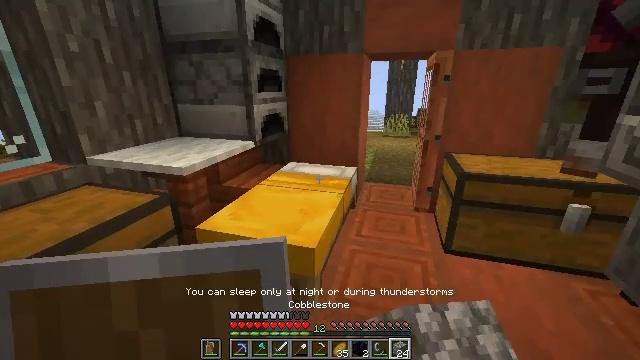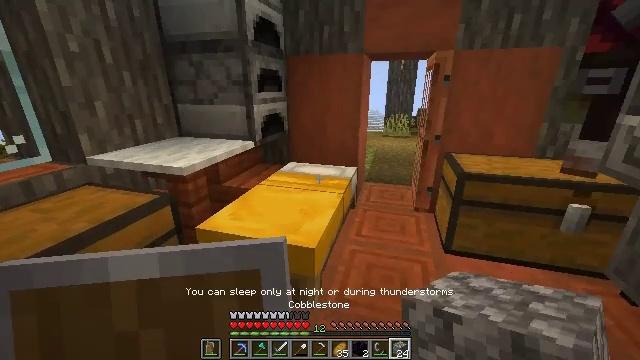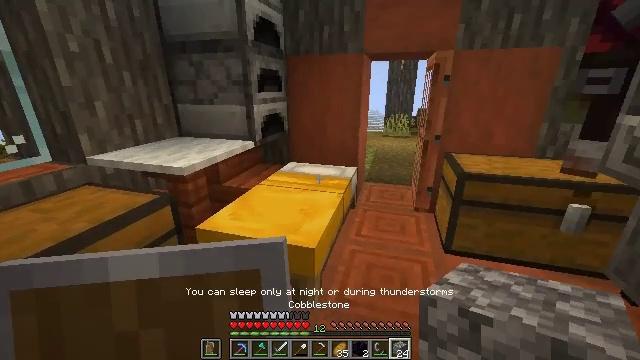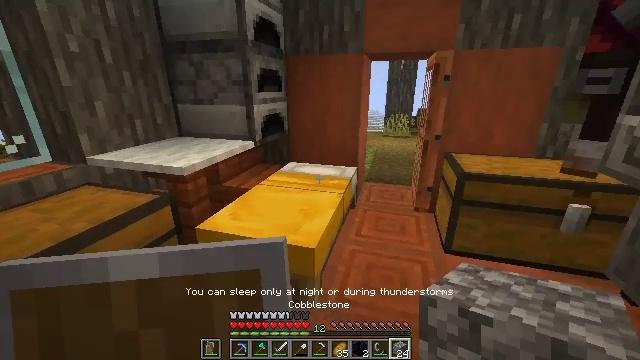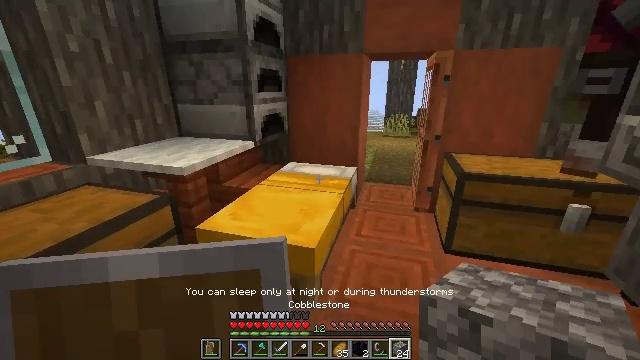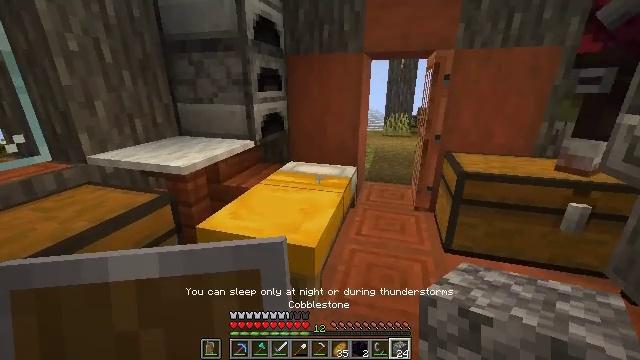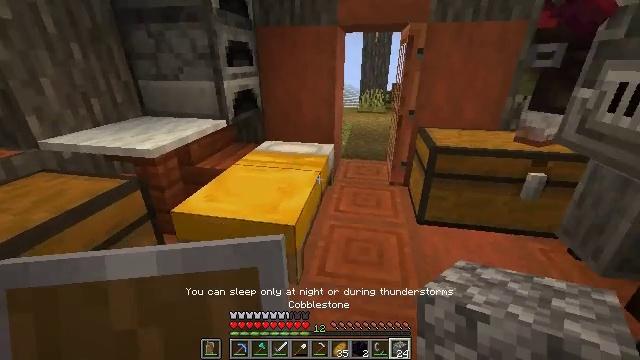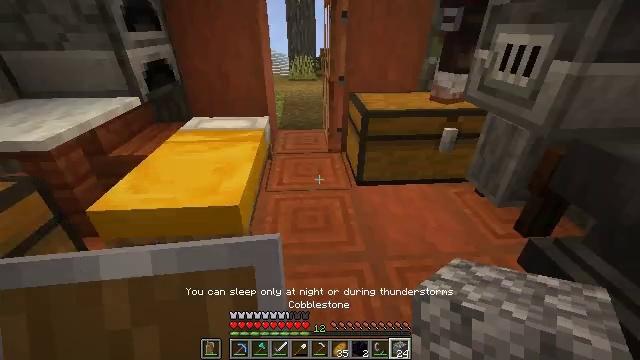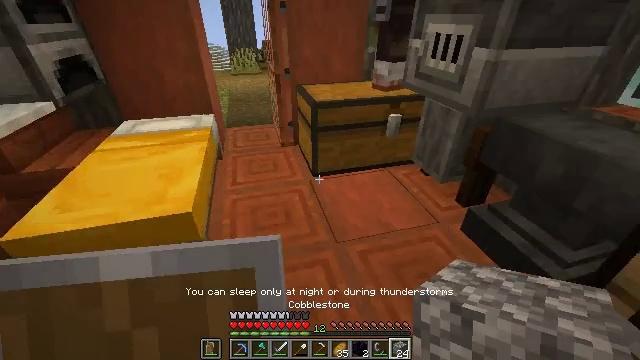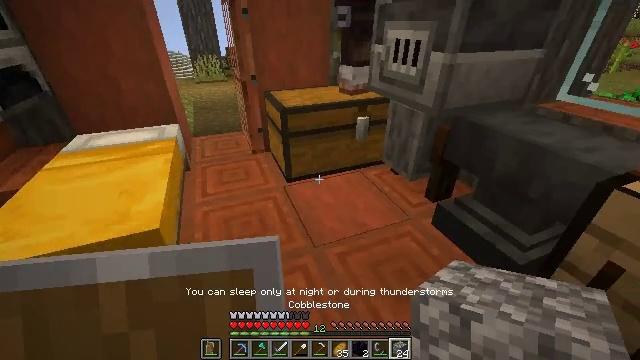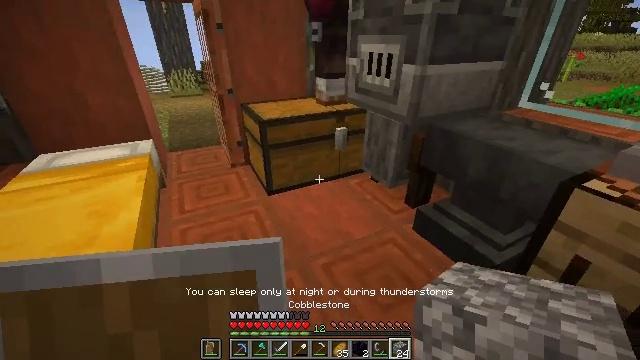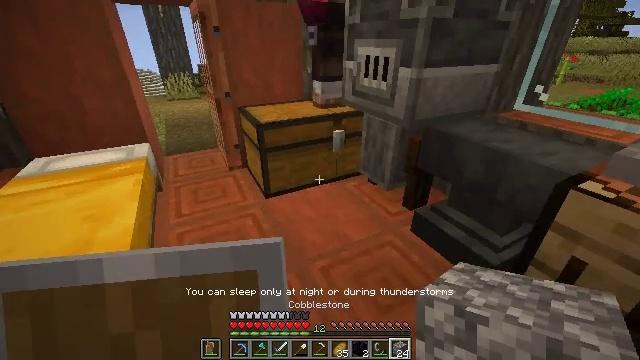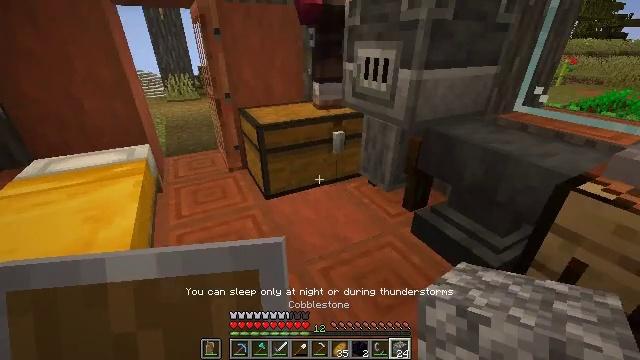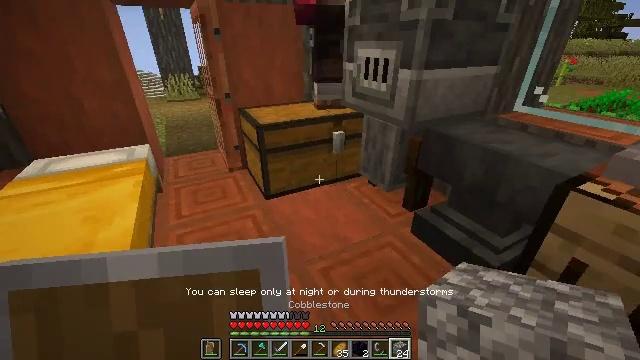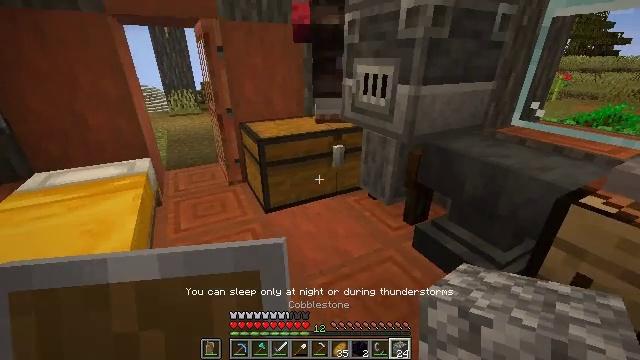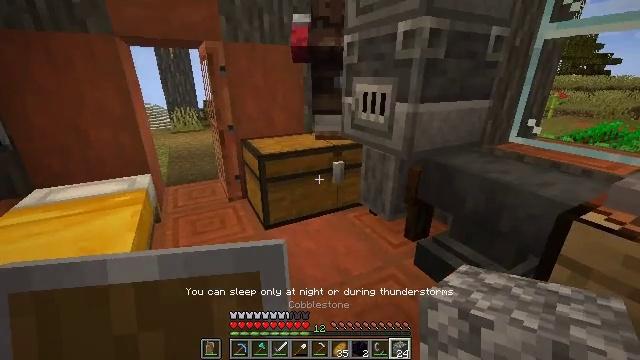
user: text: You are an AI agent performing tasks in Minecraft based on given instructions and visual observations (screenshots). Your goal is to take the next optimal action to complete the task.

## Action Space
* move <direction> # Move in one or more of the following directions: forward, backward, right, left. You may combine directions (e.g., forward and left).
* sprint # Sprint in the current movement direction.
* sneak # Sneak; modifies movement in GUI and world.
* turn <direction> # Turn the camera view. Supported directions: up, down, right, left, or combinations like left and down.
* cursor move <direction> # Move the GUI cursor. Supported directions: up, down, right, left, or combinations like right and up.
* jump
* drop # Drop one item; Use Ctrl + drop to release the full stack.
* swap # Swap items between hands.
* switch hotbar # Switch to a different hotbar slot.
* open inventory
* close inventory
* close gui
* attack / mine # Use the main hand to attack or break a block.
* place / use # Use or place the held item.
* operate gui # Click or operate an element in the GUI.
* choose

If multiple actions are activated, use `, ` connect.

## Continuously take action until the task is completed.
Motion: motion action
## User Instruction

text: Use obsidian, diamonds, and a book to craft an enchanting table.
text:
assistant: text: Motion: no_op
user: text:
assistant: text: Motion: no_op
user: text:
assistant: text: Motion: no_op
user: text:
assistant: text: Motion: no_op
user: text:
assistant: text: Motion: no_op
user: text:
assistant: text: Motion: turn right and down
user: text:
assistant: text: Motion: turn right and down
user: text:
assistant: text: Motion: turn right and down
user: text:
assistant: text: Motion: turn right and up
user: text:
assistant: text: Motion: turn right and up
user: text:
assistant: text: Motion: no_op
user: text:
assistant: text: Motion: no_op
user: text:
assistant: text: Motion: no_op
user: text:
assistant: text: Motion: turn up
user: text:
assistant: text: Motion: turn up
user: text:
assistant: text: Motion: use / place
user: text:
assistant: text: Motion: use / place
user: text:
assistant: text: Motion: use / place
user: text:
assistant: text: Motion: use / place
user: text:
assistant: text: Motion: no_op
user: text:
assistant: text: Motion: open gui
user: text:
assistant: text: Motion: no_op
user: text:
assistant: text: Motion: no_op
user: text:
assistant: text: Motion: no_op
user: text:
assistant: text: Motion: no_op
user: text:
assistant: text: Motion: cursor move right
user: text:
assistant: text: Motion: no_op
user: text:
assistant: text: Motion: no_op
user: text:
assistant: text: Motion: no_op
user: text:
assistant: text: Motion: no_op